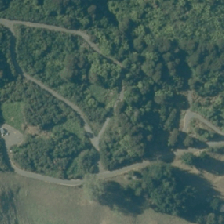
Land cover: grose_broom